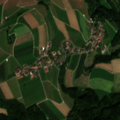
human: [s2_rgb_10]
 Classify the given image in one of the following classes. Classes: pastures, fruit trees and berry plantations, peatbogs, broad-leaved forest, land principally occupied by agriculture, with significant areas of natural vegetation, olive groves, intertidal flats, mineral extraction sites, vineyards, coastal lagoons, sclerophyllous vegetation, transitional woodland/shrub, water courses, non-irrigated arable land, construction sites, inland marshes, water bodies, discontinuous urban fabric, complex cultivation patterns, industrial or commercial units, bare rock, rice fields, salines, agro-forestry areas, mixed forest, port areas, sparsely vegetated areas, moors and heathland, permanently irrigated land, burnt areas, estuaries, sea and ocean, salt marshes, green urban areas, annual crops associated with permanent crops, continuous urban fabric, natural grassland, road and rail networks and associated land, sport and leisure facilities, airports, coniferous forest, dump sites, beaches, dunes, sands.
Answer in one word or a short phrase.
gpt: non-irrigated arable land, mixed forest